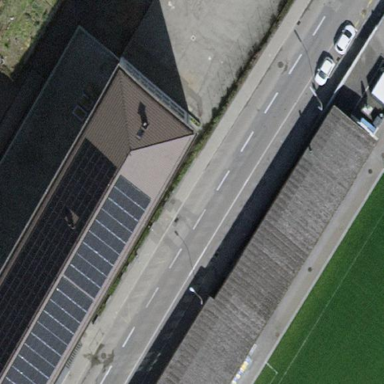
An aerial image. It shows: Street-side parking area with parallel orientation on asphalt surface.